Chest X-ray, AP view. Patient: 45 years old, sex M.
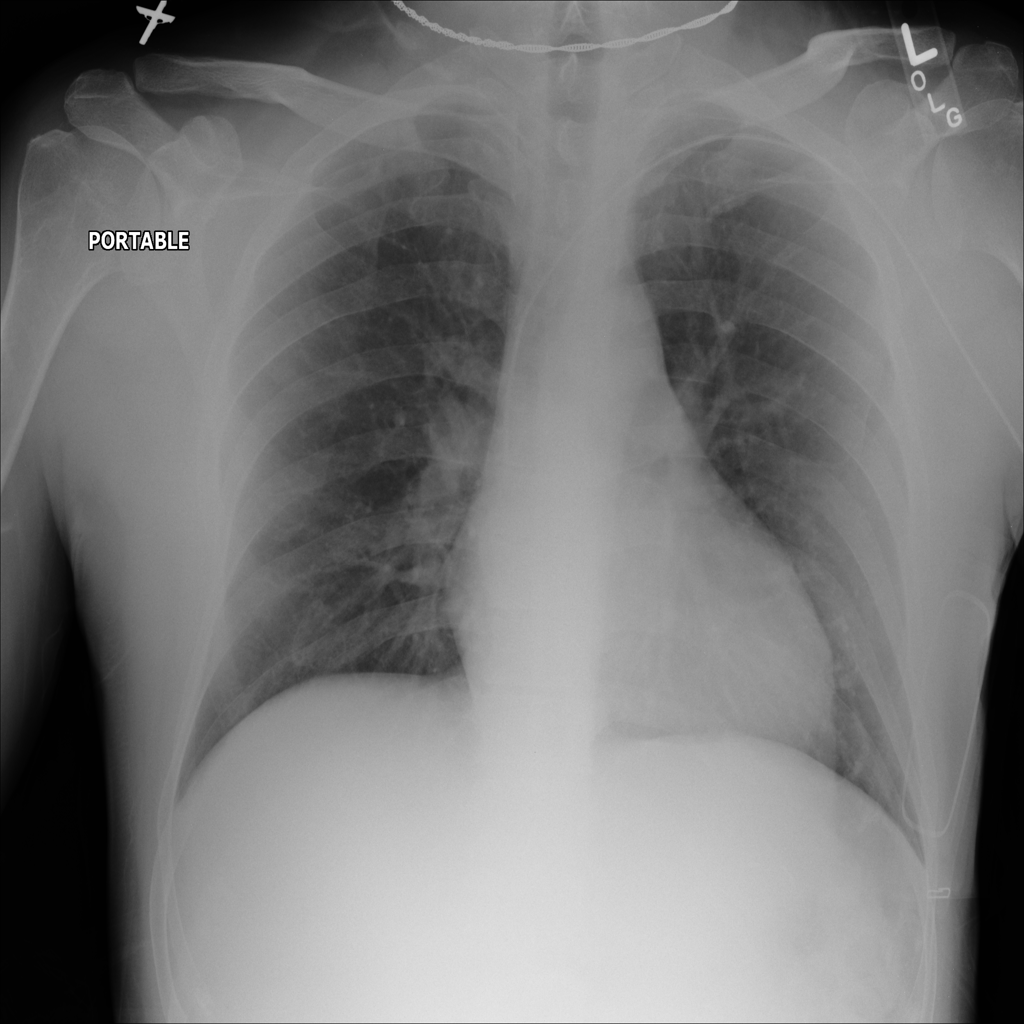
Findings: No Finding